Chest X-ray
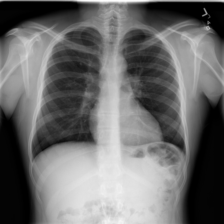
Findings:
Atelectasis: negative
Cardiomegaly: negative
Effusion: negative
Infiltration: negative
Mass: negative
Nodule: negative
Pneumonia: negative
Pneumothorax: negative
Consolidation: negative
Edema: negative
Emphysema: negative
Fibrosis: negative
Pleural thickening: negative
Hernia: negative